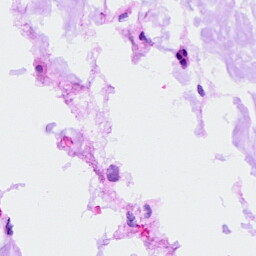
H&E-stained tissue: Ovarian